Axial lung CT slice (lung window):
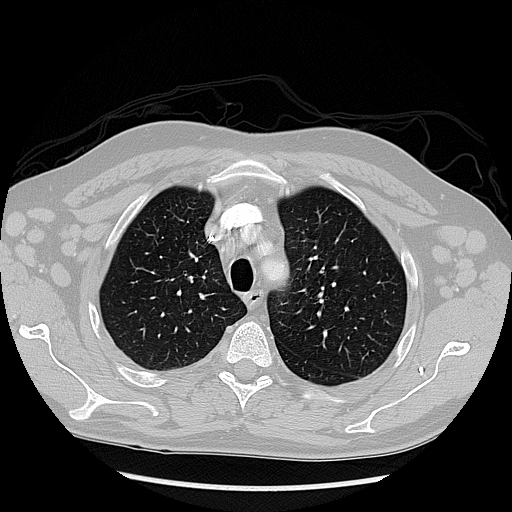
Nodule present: no